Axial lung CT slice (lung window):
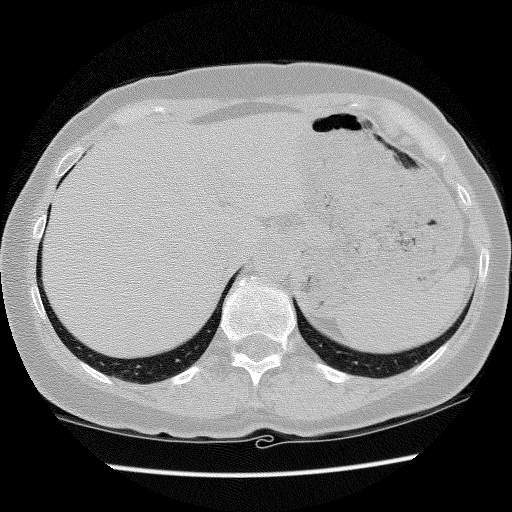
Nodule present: no